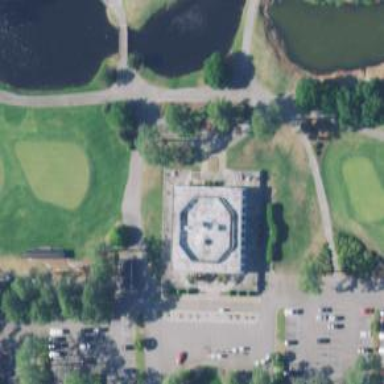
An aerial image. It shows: Path designated for golf carts.